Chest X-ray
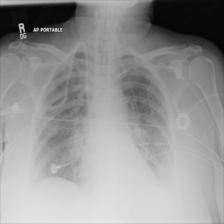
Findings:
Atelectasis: negative
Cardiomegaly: negative
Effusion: negative
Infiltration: negative
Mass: negative
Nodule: positive
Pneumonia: negative
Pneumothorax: negative
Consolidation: negative
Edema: positive
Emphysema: negative
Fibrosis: negative
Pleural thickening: negative
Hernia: negative